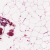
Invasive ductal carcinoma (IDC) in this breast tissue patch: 0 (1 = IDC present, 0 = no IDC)